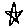
Label: star